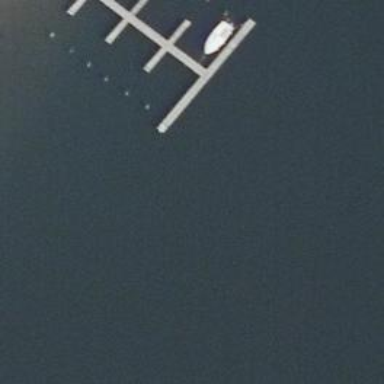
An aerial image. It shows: Man-made pier.